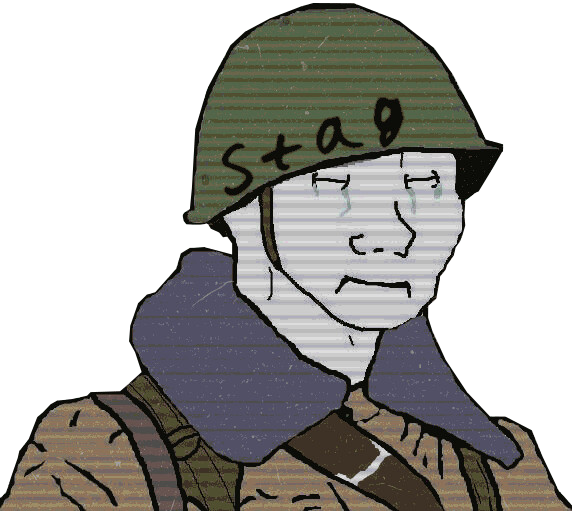
Label: 5_Doomer